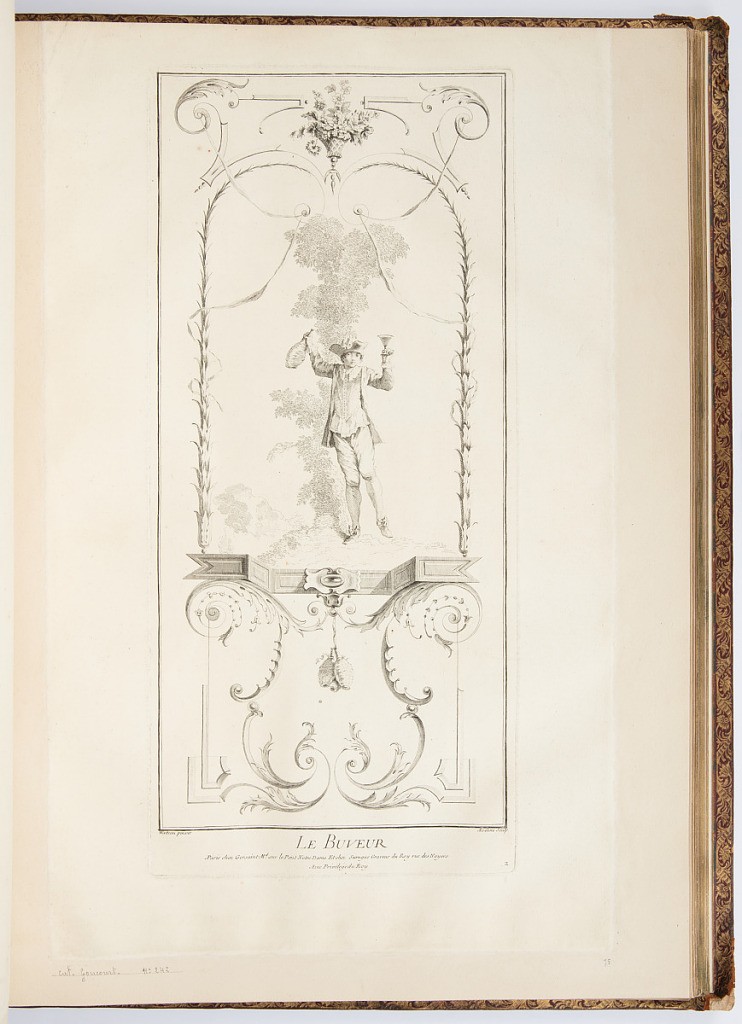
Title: LE BUVEUR
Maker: Antoine Watteau, French, 1684–1721
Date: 1723-1735
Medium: Etching on laid paper
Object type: Bound print
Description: Panel of arabesque ornamenation with a jovial figure holding a wine glass and bottle, at the center. The plate is signed.